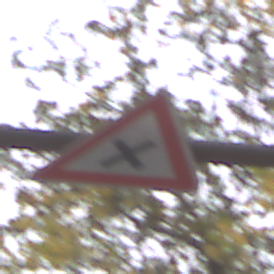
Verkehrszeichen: KreuzungOderEinmuendung
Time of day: MorningAfternoon
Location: Outdoor (Nature)
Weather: Overcast
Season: Autumn
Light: Natural